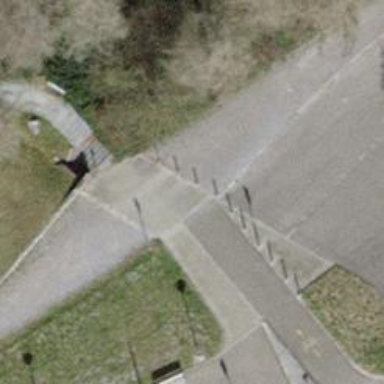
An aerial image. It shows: Bollard.